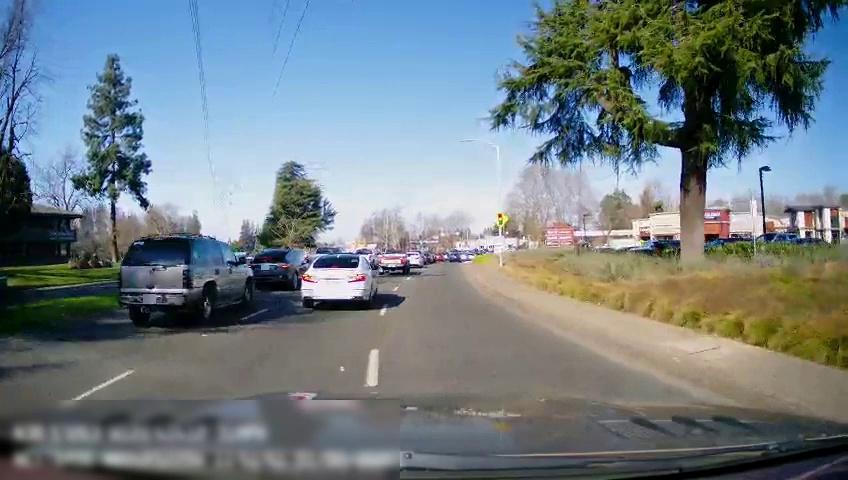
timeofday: Day
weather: Sunny
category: Drivable Space
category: Vehicles | Car
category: Vehicles | Truck
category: Vehicles | SUV
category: Vehicles | SUV
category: Vehicles | Car
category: Vehicles | Truck
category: Vehicles | Truck
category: Lanes | Current Lane
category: Lanes | Alternate Lane
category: Traffic | Signs